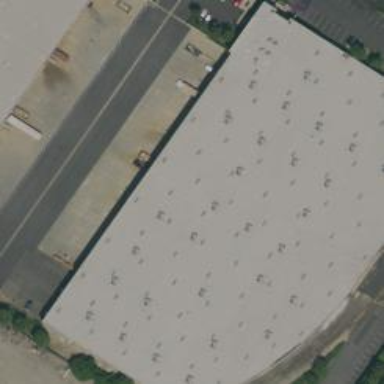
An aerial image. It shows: Warehouse building.